Aerial crown-view tile of a tropical tree (Barro Colorado Island, Panama), acquired 20240918:
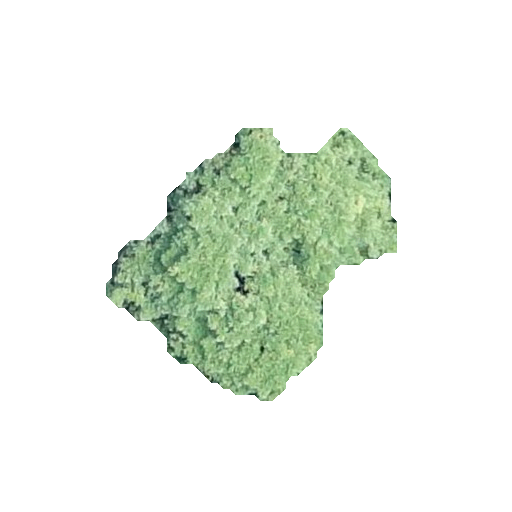
Species: Tabebuia rosea
GBIF accepted scientific name: Tabebuia rosea
Crown area: 74.135 m²